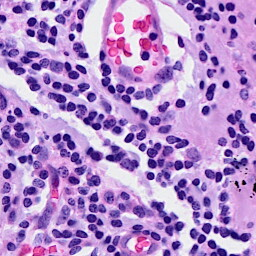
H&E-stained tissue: Breast